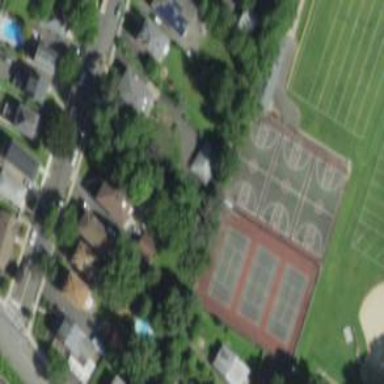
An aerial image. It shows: Sports centre with focus on tennis.